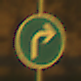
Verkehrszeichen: VorgeschriebeneFahrtrichtungRechts
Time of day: SunriseSunset
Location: Outdoor (RoadRail)
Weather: PartlyCloudy
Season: NotSpecified
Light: Natural